Question: I have a screenshot below where it displays exam information, a timer and some questions:

Now the issue is that I want the Question details to be displayed underneath the exam details, not next it. My question is how can I get the questions to be displayed underneath? I want the questions beneath one another as well
'''
//EXAM DETAILS
<div class='lt-container'>
<p><input type='hidden' id='studentId' name='studentId' value='<?php echo $dbStudentId; ?>' /></p>
<p><strong>Student:</strong><?php echo $dbStudentAlias . " - " . $dbStudentForename . " " . $dbStudentSurname; ?> <br/>
<strong>Module:</strong><?php echo $dbModuleNo . " - " . $dbModuleName; ?>
<input type='hidden' id='moduleId' name='moduleId' value='<?php echo $dbModuleId; ?>' /><br/>
<strong>Assessment:</strong><?php echo $dbSessionName . " - " . date('d-m-Y',strtotime($dbSessionDate)) . " - " . date('H:i',strtotime($dbSessionTime)); ?>
<input type='hidden' id='sessionId' name='sessionId' value='<?php echo $dbSessionId; ?>' /><br/>
<strong>Assessment Weight: </strong><?php echo $dbSessionWeight; ?> <br/>
<strong>Total Marks: </strong><?php echo $dbTotalMarks; ?> <br/>
<strong>Penalty: </strong><?php echo $penaltymsg; ?> </p>
</div>
//TIMER
<div id='rt-container'>
<h1><span id='countdown'><?php echo $dbSessionDuration; ?></span></h1>
</div>
<?php
}
//QUESTION DETAILS
foreach ($arrQuestionId as $key=>$question) {
?>
<div class='lt-container'>
<p><strong>QUESTION <span id="quesnum"></span>:</strong></p>
<p><?php echo htmlspecialchars($arrQuestionNo[$key]) . ": " . htmlspecialchars($arrQuestionContent[$key]); ?></p>
</div>
'''
'''
.lt-container{
float: left;
}
#rt-container {
clear: right;
float:right;
}
'''
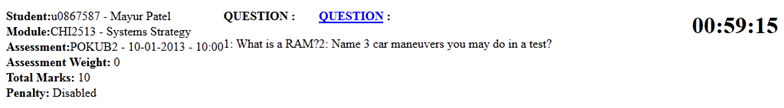
Answer: Remove 'float:left' from the '.lt-container'. And place the '#rt-container' above the '.lt-container'
'''
.lt-container{
}
#rt-container {
float:right;
background:red
}
'''
<URL>